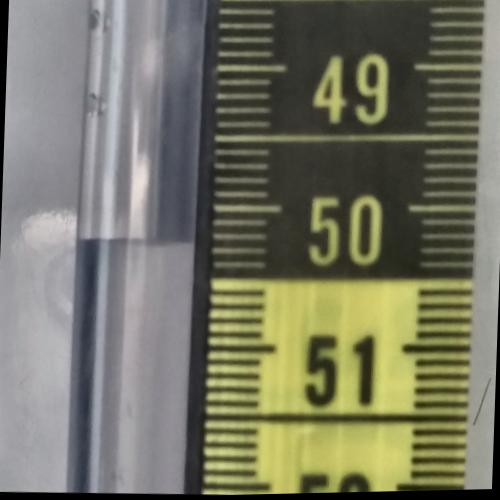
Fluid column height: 50.3 cm